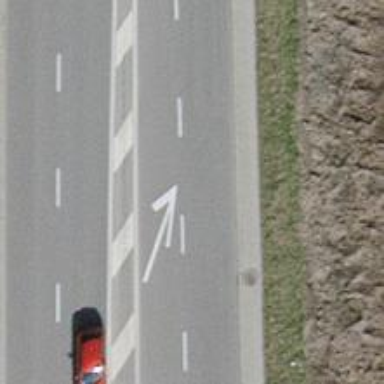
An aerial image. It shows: Secondary road with asphalt surface.